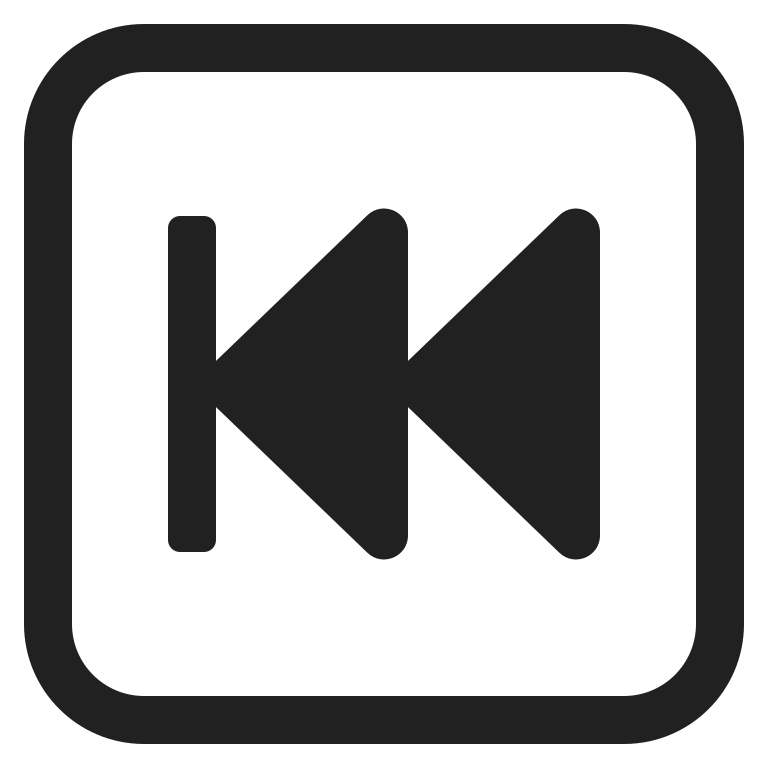
last track button high contrast